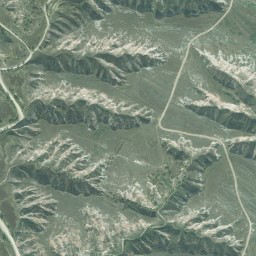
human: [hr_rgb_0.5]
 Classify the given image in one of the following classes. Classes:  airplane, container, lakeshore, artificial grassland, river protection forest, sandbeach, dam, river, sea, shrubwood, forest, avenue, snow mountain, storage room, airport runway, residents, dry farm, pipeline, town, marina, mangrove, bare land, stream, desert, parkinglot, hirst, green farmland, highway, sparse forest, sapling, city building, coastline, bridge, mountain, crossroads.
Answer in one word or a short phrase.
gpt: mountain